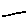
Label: line